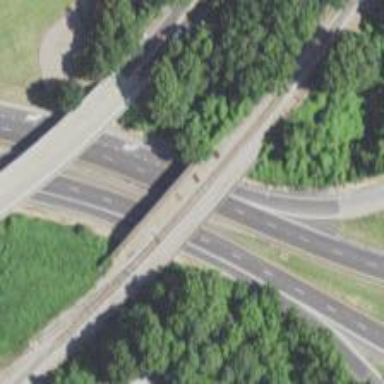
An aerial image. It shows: Motorway junction.